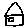
Label: house